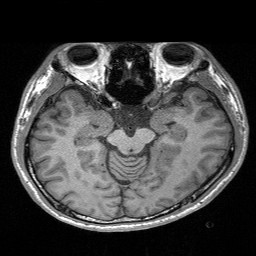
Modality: T1w
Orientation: coronal